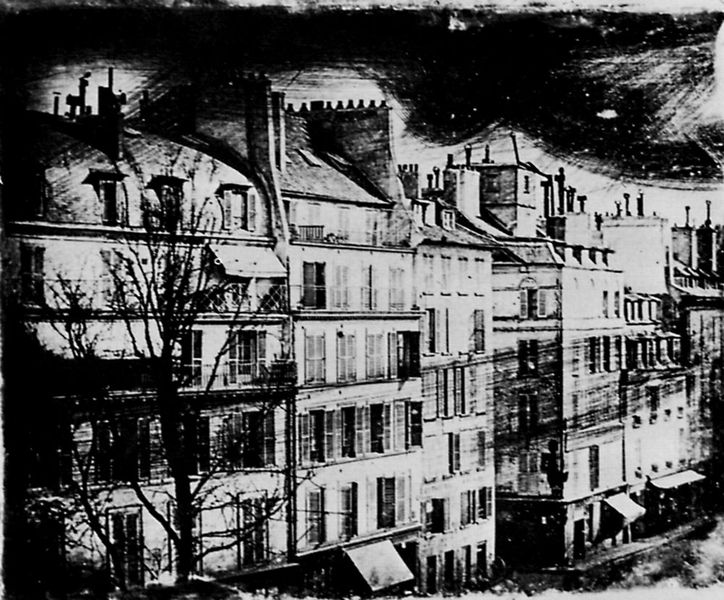
Titel: Daguerre photographiert aus seiner Wohnung im 3. Stock des Boulevard Saint-Martin Nr.17
Künstler: Louis Jacques Mandé Daguerre
Schlagwörter: baum, dunkel, himmel, mann, weiß, bäume, menschen, stadt, äste, fenster, frankreich, frau, grau, hell, nacht, paris, schaufenster, schwarz, strasse, szene, zeichnung, dach, gebäude, haus, weg, alt, architektur, häuser, kalt, zweige, qualm, rauch, dunkelheit, england, front, fensterläden, kamin, kamine, schornstein, turm, balkon, ecke, düster, ansicht, fassade, fassaden, gasse, ort, türen, wohnhäuser, fahne, dächer, giebel, schornsteine, formen, kahl, herbst, winter, geschäfte, laden, läden, finster, streifen, zinnen, foto, fotografie, grossstadt, photographie, stadtansicht, erker, fensterladen, berlin, bürgersteig, gehsteig, kohle, dachfenster, gauben, sterne, gehweg, schwarzweiß, trottoir, photo, dunke, pinselstriche, gaube, geschosse, london, bemalung, vordach, fahrer, fotographie, stockwerke, baäume, fesnter, zinne, markise, kratzer, häuserzeile, stromleitungen, mietshäuser, winkel, häuserfront, häuserreihe, fassanden, markisen, baume, sonnenblende, verdeck, strassenzug, als, weuss, wischer, kami, überarbeitet, dunkler himmel, ladengeschäfte, dachgeschosse, fassage, stzrasse, sctraße, sonnenstore